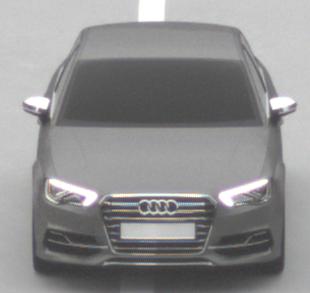
Make: Audi
Model: S3
Detailed model: 8V
Model produced from: 2013
Model produced until: 2020
Doors: 4
Color: gray
Road condition: dry road
Daytime: morning or afternoon
Contrast: low contrast